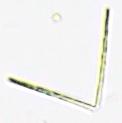
Label: Thalassionema